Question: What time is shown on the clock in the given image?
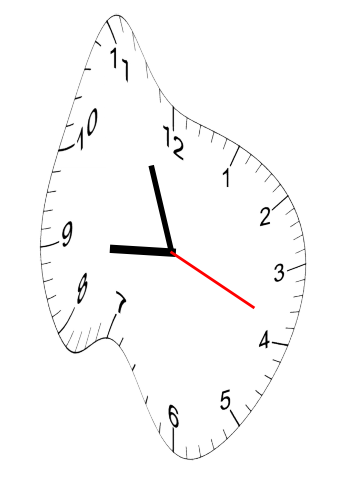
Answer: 08:56:19